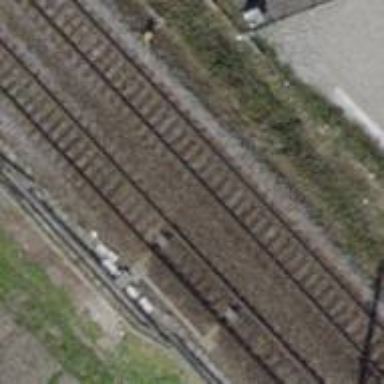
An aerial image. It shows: Railway switch.